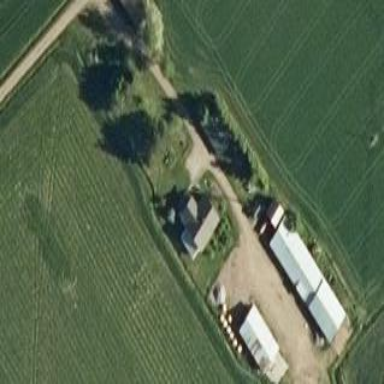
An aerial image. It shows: Farmyard area.